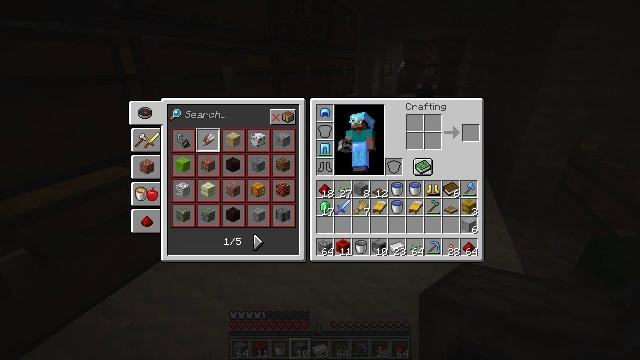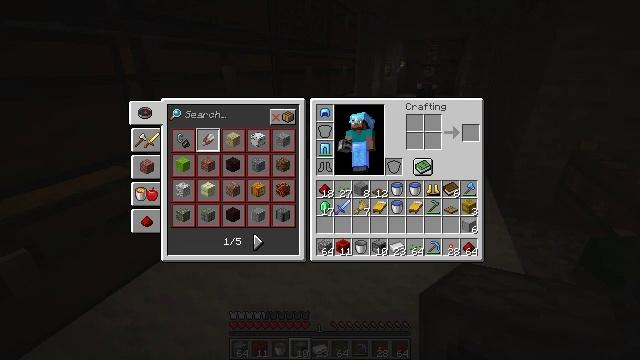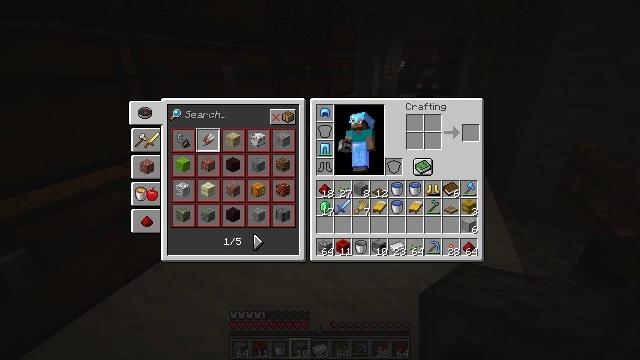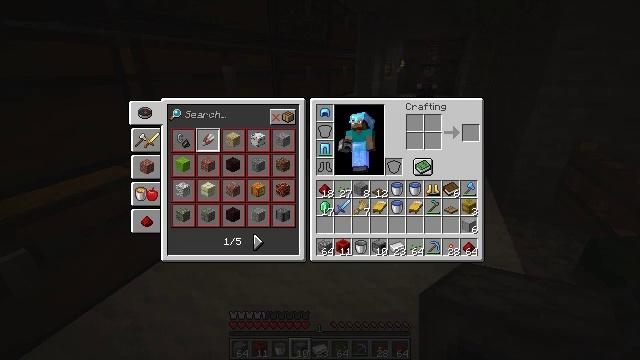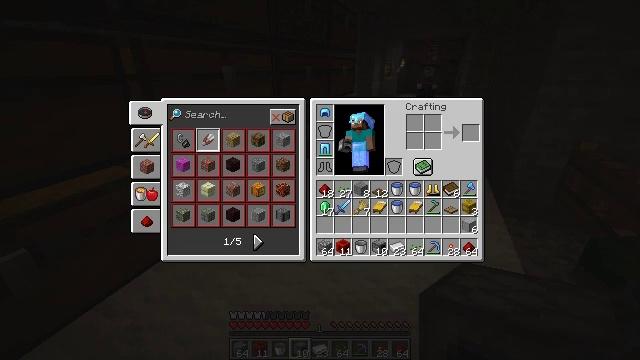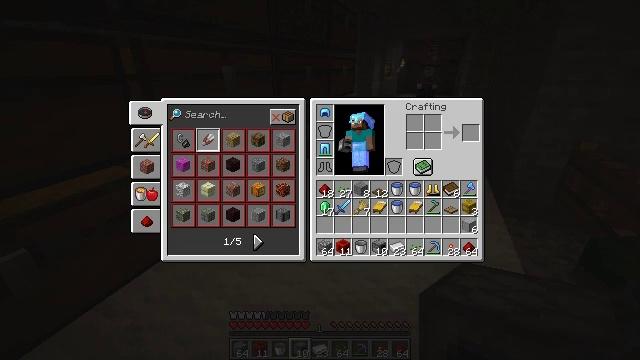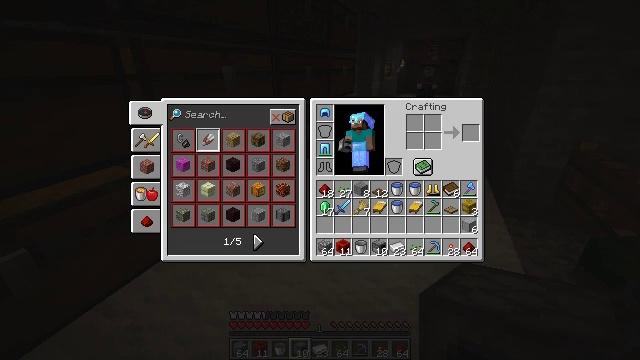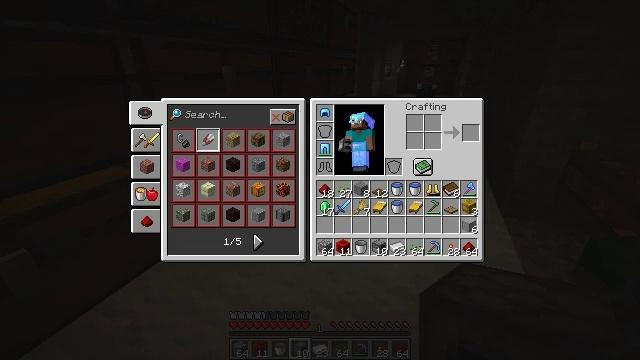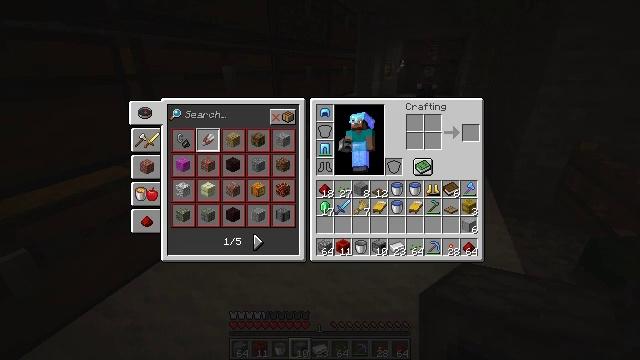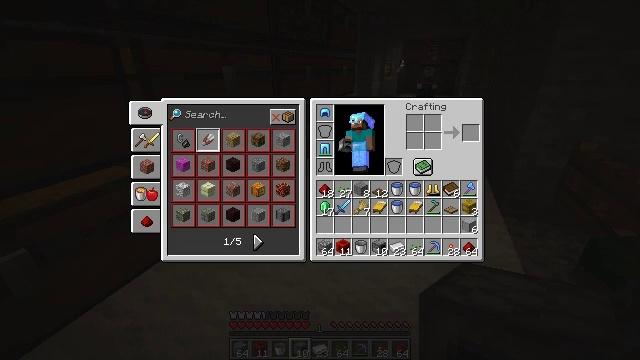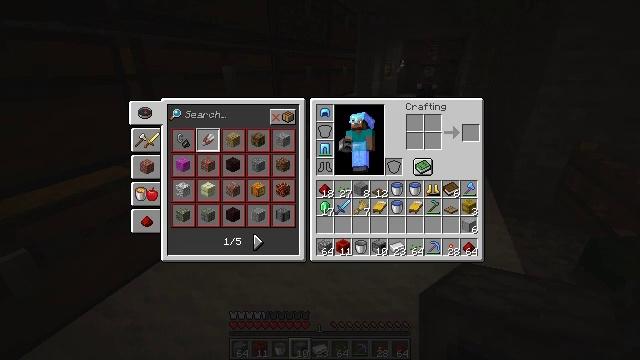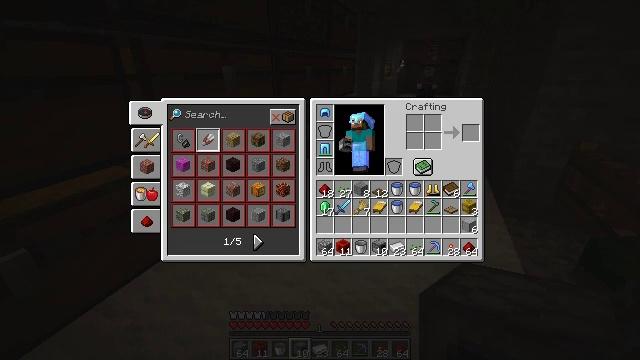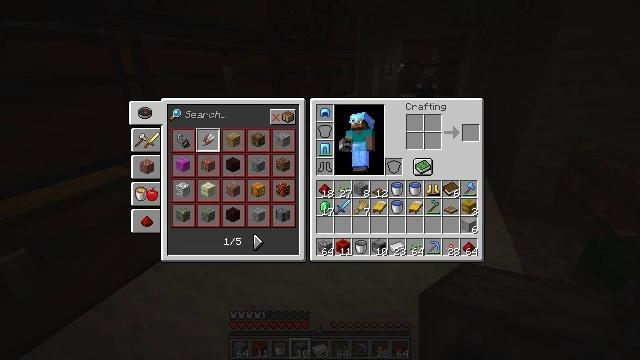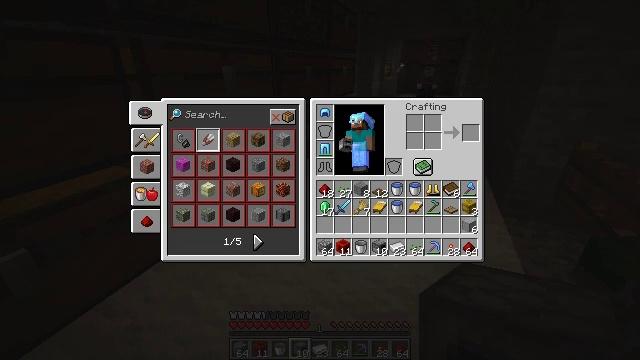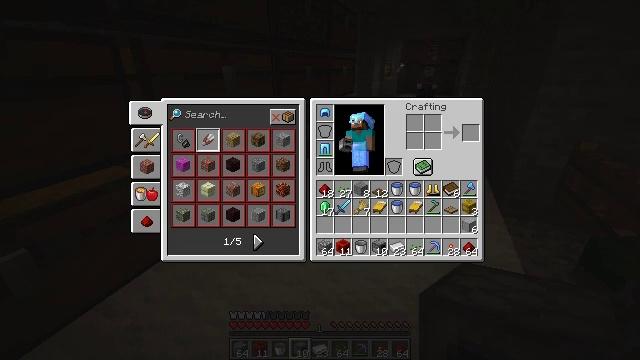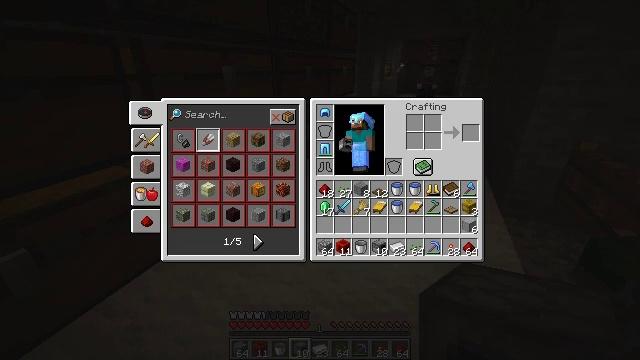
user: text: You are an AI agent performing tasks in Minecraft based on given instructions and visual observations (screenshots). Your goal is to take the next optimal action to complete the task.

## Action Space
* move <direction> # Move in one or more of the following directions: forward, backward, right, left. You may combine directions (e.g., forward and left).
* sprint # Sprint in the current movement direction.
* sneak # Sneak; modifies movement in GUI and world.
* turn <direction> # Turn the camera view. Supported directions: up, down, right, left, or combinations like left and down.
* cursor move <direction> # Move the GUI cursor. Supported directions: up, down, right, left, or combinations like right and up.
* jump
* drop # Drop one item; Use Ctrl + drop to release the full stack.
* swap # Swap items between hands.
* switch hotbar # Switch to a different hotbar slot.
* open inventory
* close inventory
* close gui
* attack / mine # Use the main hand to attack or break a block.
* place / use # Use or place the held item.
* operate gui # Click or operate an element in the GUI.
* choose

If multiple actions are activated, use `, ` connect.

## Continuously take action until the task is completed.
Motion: motion action
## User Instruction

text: Remove an iron ingot from the inventory.
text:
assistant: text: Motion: no_op
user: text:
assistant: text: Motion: no_op
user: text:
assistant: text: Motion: no_op
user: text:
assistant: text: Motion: no_op
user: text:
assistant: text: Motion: no_op
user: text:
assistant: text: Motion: no_op
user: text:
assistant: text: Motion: no_op
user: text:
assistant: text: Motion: no_op
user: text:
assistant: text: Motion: no_op
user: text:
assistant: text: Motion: no_op
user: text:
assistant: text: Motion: no_op
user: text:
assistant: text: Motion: no_op
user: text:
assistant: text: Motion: no_op
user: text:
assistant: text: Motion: no_op
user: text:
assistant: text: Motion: turn right
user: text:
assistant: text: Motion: no_op
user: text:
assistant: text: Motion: no_op
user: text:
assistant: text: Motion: no_op
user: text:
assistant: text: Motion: no_op
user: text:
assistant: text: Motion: no_op
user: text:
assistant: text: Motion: no_op
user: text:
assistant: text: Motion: no_op
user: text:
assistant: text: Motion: no_op
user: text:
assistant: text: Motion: no_op
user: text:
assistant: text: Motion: no_op
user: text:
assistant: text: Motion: no_op
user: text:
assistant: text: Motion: no_op
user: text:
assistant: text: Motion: no_op
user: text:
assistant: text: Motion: no_op
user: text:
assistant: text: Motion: no_op